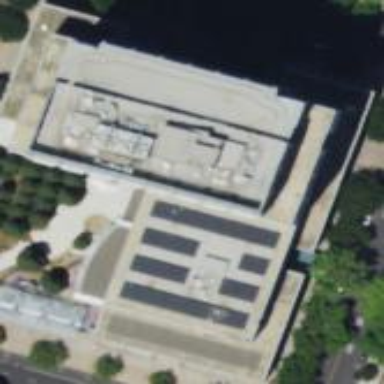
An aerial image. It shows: Government office building.